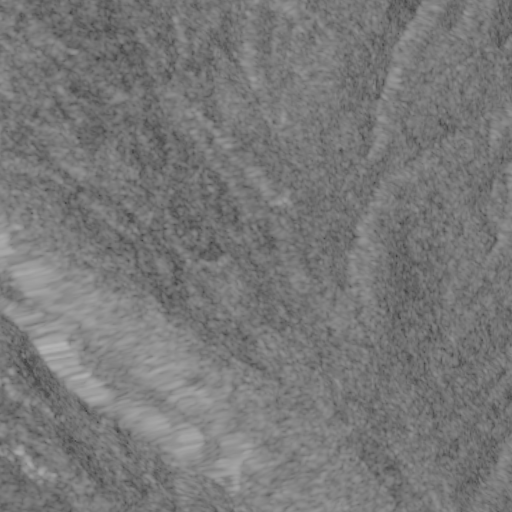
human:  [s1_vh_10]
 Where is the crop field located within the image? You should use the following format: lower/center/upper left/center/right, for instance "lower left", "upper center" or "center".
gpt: The crop field is located in the center left of the image.
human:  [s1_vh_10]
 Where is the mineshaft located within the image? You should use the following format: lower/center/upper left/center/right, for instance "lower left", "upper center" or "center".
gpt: The mineshaft is located in the center left of the image.
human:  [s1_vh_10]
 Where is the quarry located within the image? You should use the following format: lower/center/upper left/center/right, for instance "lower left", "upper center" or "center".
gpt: The quarry is located in the upper left of the image.
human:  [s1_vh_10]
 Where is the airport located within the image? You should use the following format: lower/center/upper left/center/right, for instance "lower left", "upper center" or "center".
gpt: There is no airport in the image.

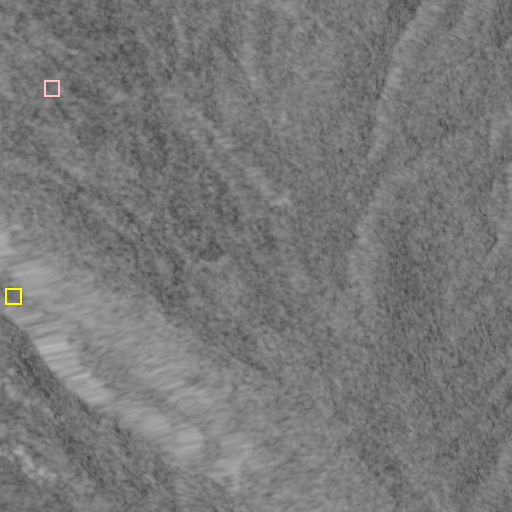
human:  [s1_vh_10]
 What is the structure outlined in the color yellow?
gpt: The structure outlined in yellow is a crop field.
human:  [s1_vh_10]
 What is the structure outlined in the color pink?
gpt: The structure outlined in pink is a quarry.
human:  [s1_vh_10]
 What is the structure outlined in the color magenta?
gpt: There is no magenta outline.